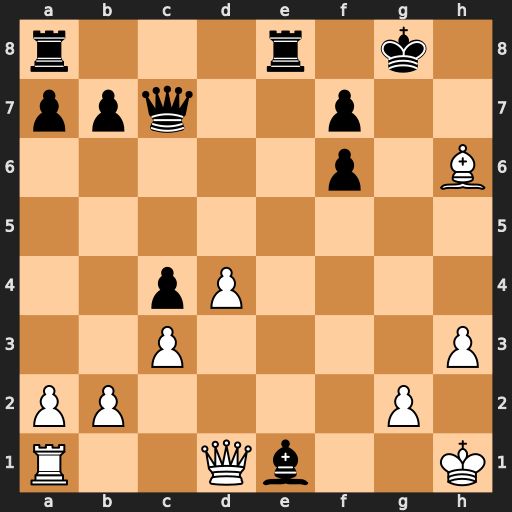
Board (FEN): r3r1k1/ppq2p2/5p1B/8/2pP4/2P4P/PP4P1/R2Qb2K
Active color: w
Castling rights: -
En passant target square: -
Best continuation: Qg4+ Kh7 Qg7#